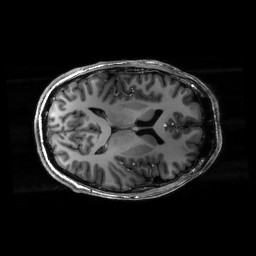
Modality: T1w
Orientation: axial
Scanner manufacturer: siemens
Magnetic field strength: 6.98 T
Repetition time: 2.3 s
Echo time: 0.00273 s